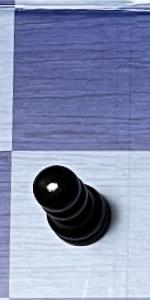
Label: Pawn_Black